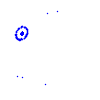
Particle: proton